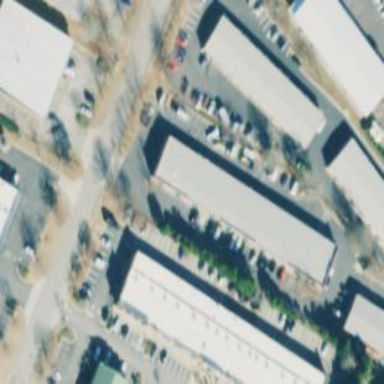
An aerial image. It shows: Parking area.